Field crop: tomato
Growth stage: 1
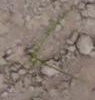
Species: cyperus